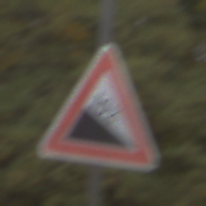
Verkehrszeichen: Gefaelle10
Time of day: Midday
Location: Outdoor (Nature)
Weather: Overcast
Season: Autumn
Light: Natural